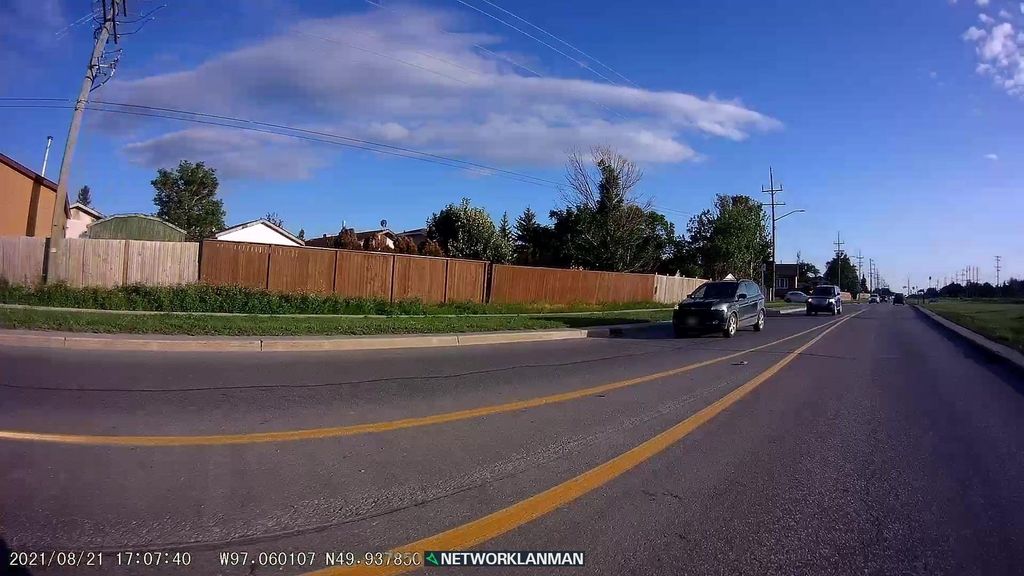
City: winnipeg